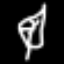
Label: leaf